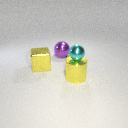
large yellow metal cylinder below small cyan metal sphere